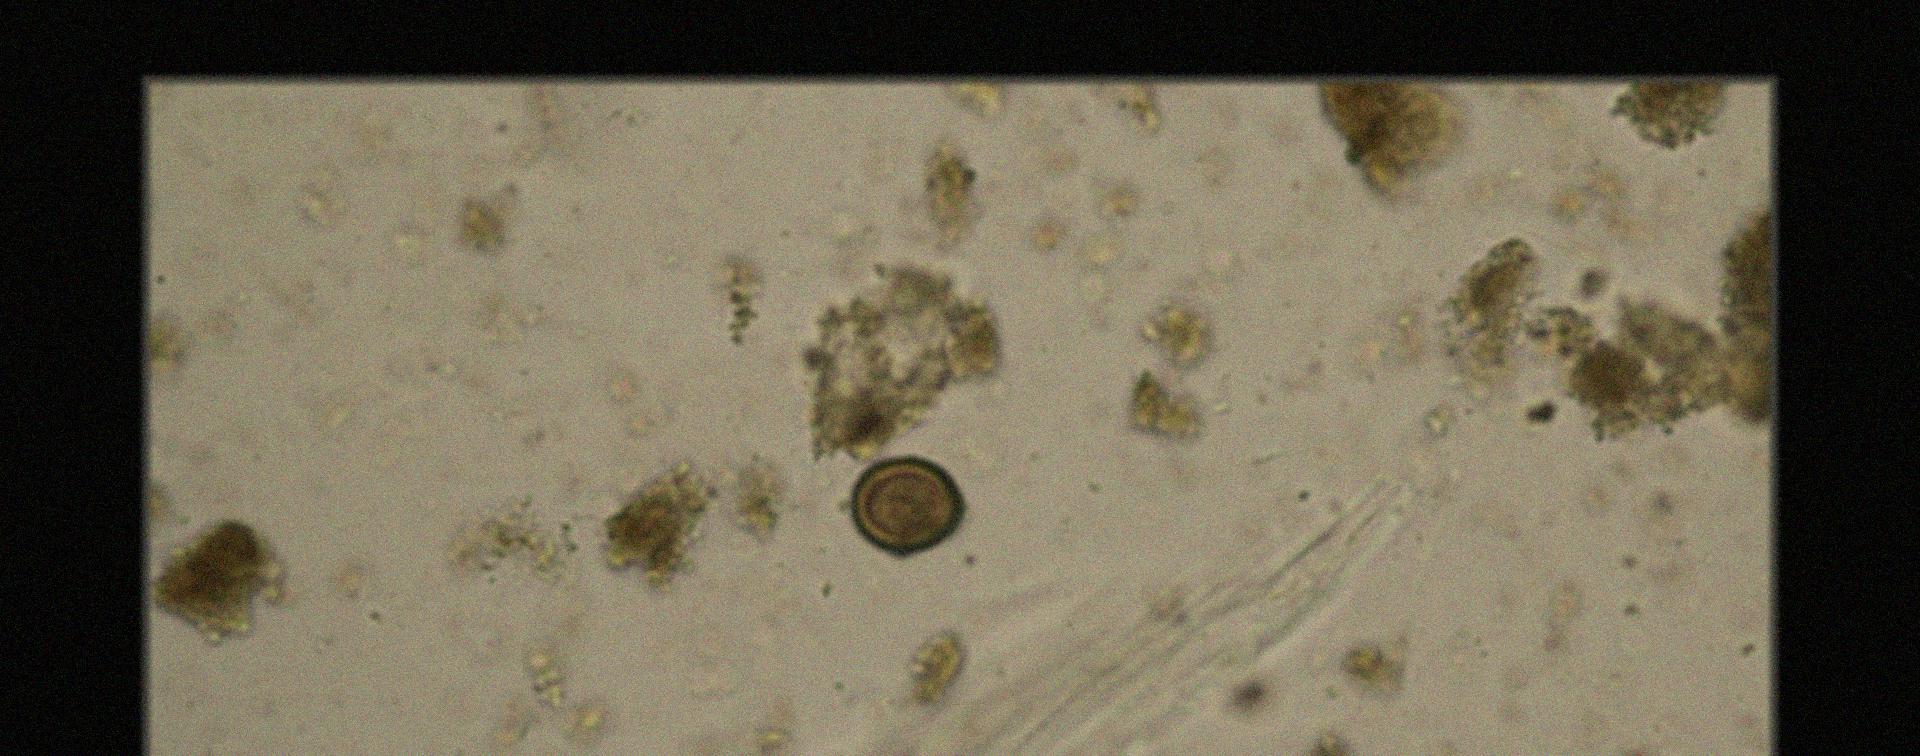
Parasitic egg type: Taenia spp. egg